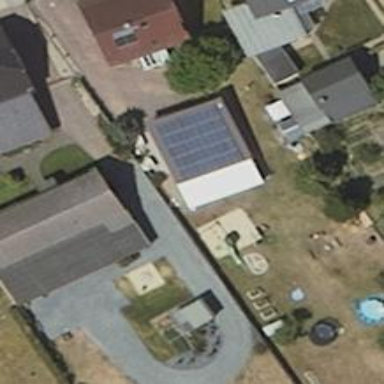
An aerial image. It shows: Shed building.